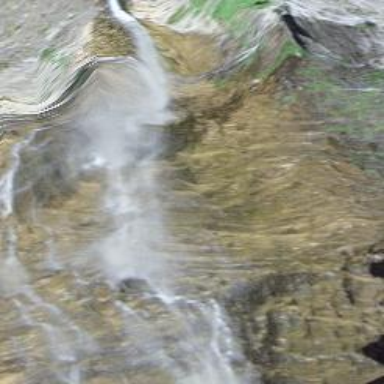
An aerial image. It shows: Beautiful waterfall.